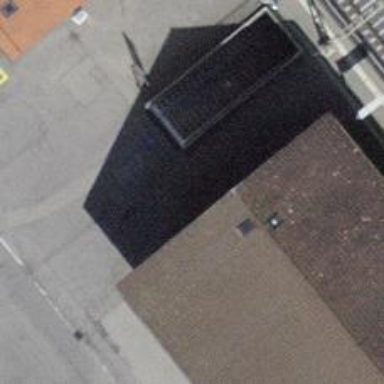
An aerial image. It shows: Bicycle parking shed.